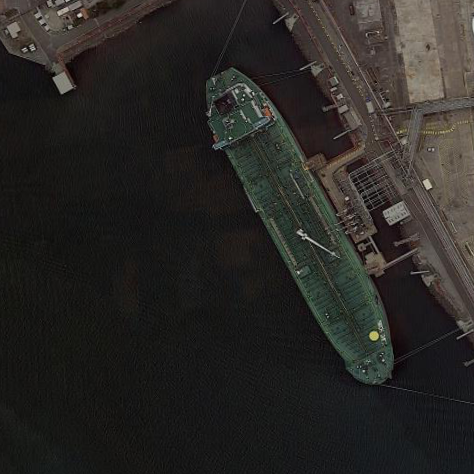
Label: civil